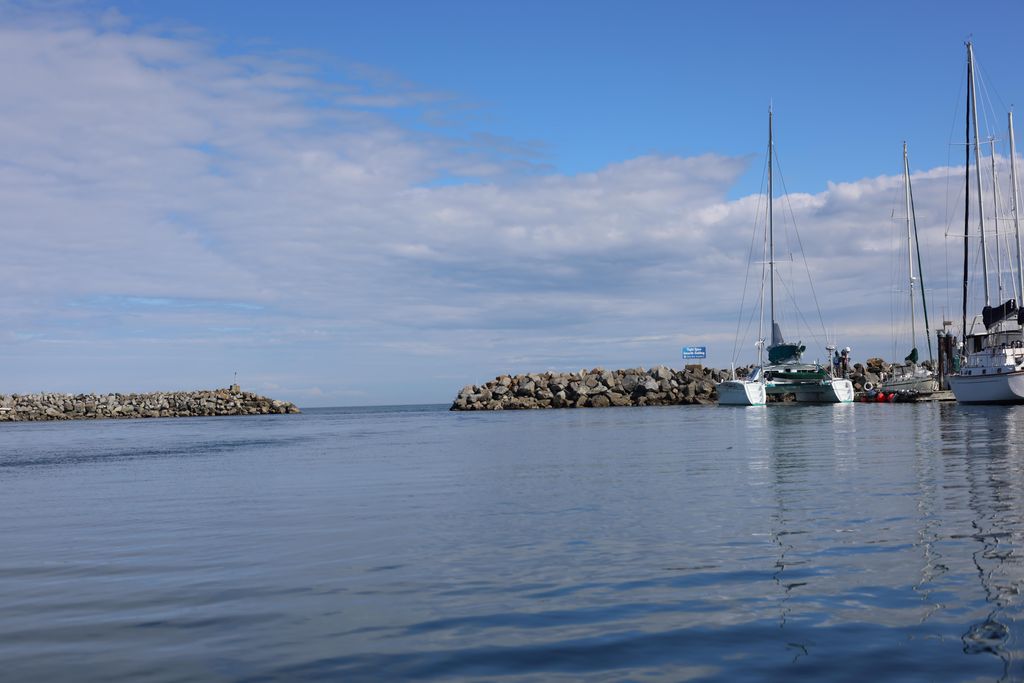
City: victoria